Interaction volume radius: 5 \u00c5
Interaction volume height: 50 \u00c5
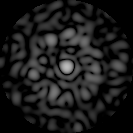
Disorder parameter: 0.8348